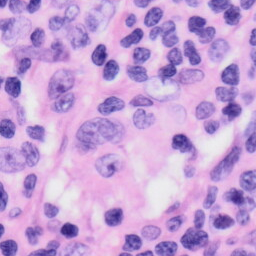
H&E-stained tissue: Skin